Field crop: maize
Growth stage: 1
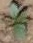
Species: datura